Question:
How to create an excel formula for the above equation?
Eg. N = 10, P = 9.4
Thanks!
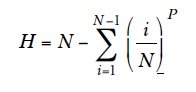
Answer: Try the following user defined function:
'''
Public Function Zigma(N As Long, p As Double) As Double
Dim i As Long
Zigma = N
For i = 1 To N - 1
Zigma = Zigma - (i / N) ^ p
Next i
End Function
'''
<URL>
This allows you to avoid array formulas.